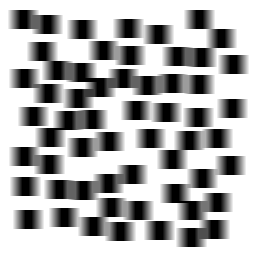
Squares: 58
Triangles: 0
Stars: 0
Total shapes: 58